Question:
I am trying to do something similar to the image above, I am using Wordpress and I will build the HTML output with PHP but I need to load a larger image into the Big image slot when a thumbnail image is clicked.
I found a site pof.com that uses this method below but when I try it I get the error below. Please help?
'''
<script>
function B(strNewImage, caption) {
document.images['MP'].src = strNewImage;
document.getElementById("icaption").innerHTML = caption;
}
</script>
<img src="http://default_image.jpg" border="0" id="mp" name="MP">
<a href="javascript: B('image_2.jpg','test')"><img src="thumbnails/image_2.jpg" border="0"></a>
<a href="javascript: B('image_3.jpg','test')"><img src="thumbnails/image_3.jpg" border="0"></a>
<a href="javascript: B('image_4.jpg','test')"><img src="thumbnails/image_4.jpg" border="0"></a>
<a href="javascript: B('image_5.jpg','test')"><img src="thumbnails/image_5.jpg" border="0"></a>
'''
ERROR:
'''
Uncaught ReferenceError: B is not defined
'''
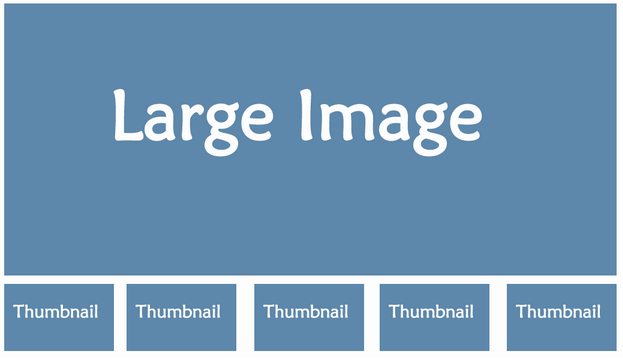
Answer: your code is working, <URL>, it's all about where you defined 'B' function. Or maybe It's not working beacuse of undefined type of script tag.
'''
<script type="text/javascript">
function B(strNewImage, caption) {
document.images['MP'].src = strNewImage;
document.getElementById("icaption").innerHTML = caption;
}
</script>
'''